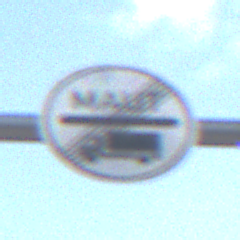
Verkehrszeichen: EndeMautpflicht
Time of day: SunriseSunset
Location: Outdoor (Nature)
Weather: PartlyCloudy
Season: NotSpecified
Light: Natural